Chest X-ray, AP view. Patient: 59 years old, sex F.
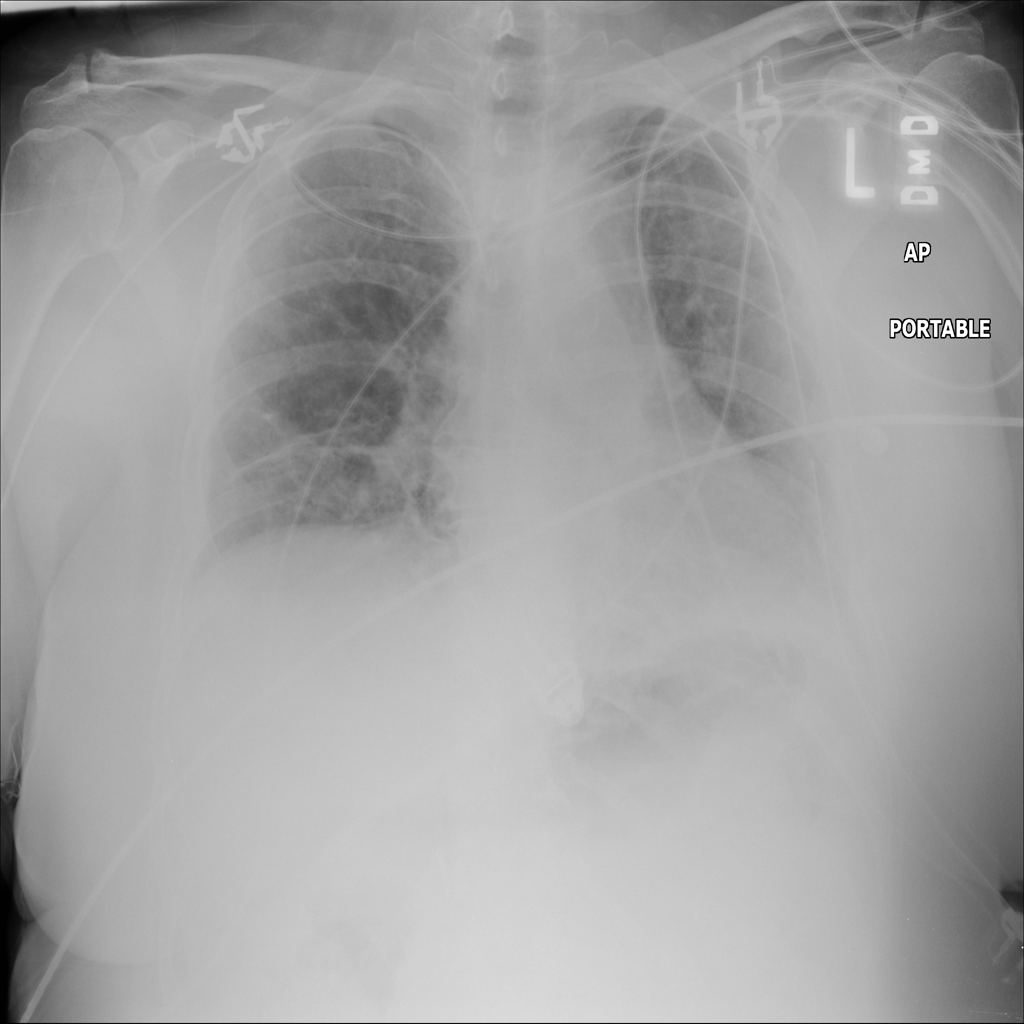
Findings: Atelectasis, Consolidation